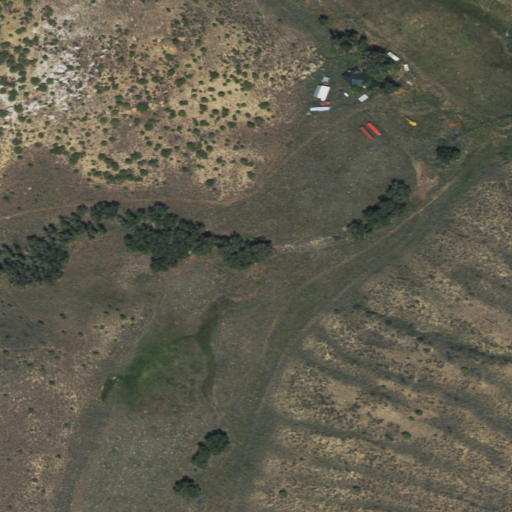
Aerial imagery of valley in Wyoming named Coal Mine Canyon containing shrub, herbaceous wetlands, deciduous forest, evergreen forest, and open development